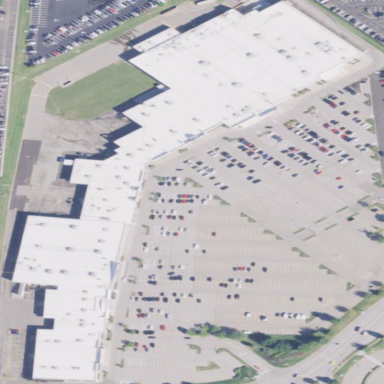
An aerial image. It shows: Retail building with flat roof.